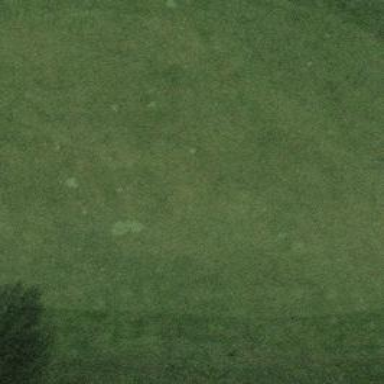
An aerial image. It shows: Golf fairway in the image.